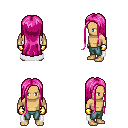
a pixel art fantasy rpg character, male body template, human, tanned skin, white cape, teal pants, pink extra-long hairstyle, gold gloves, four views (front, back, left, right), 2x2 character sprite sheet, small pixel art, hard edges, no anti-aliasing